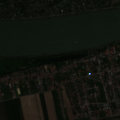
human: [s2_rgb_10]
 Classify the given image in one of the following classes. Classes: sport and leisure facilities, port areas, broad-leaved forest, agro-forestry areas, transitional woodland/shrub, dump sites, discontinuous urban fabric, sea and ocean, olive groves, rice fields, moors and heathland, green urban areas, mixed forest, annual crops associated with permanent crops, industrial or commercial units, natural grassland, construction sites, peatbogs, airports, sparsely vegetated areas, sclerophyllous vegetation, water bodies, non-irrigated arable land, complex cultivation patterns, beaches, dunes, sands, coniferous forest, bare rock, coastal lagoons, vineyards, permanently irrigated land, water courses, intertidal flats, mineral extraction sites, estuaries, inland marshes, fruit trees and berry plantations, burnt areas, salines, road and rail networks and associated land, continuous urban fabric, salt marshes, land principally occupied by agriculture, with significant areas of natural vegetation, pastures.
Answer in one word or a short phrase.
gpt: discontinuous urban fabric, industrial or commercial units, green urban areas, non-irrigated arable land, broad-leaved forest, water courses